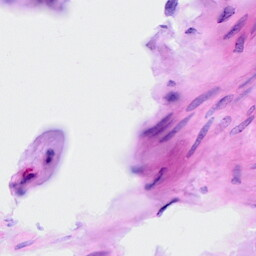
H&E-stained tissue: Ovarian